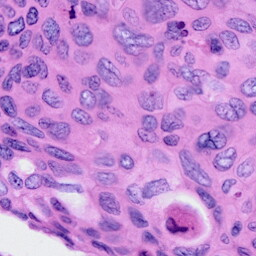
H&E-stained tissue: Cervix